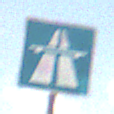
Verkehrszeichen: Autobahn
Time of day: Midday
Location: Outdoor (Nature)
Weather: PartlyCloudy
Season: NotSpecified
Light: Natural